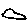
Label: cloud